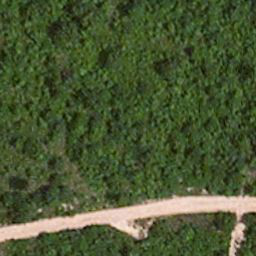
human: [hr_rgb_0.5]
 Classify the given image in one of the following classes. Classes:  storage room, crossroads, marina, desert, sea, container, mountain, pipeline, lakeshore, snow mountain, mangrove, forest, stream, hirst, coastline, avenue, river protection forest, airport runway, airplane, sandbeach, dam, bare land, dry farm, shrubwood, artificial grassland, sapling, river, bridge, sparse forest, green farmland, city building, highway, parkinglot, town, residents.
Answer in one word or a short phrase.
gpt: avenue